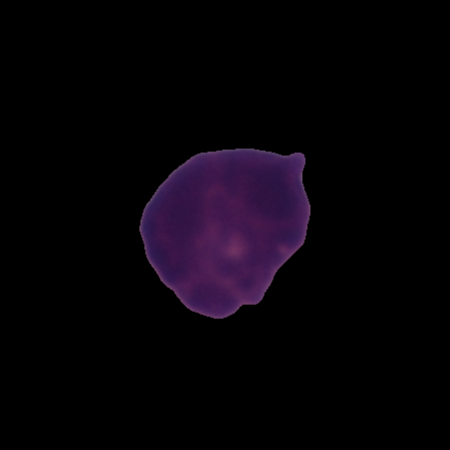
Label: healthy